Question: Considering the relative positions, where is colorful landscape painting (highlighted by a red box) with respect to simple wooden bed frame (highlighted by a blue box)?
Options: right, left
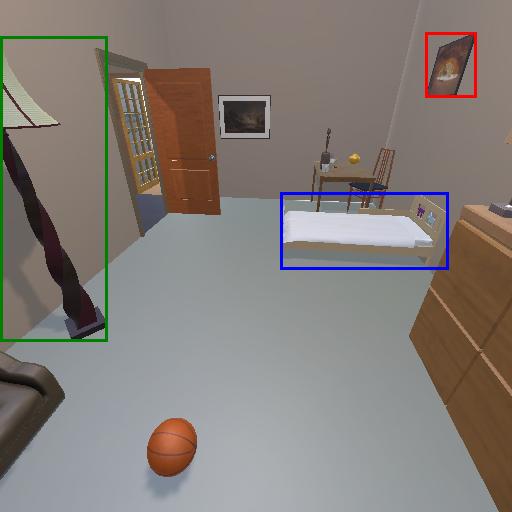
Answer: right